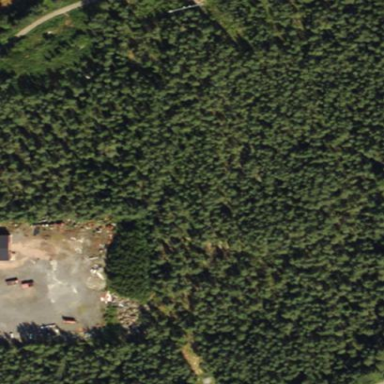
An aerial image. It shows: Forest dominated by needle-leaved trees.